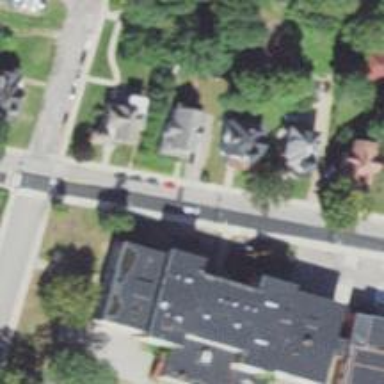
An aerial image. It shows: Residential driveway designated as service road.